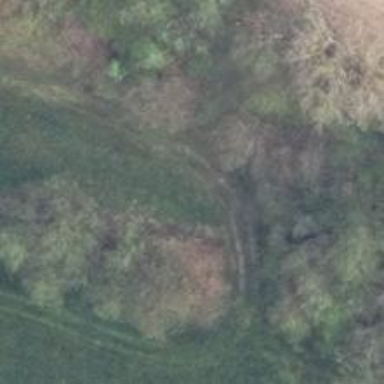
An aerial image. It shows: Grass track with grade4 surface.